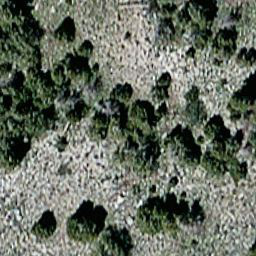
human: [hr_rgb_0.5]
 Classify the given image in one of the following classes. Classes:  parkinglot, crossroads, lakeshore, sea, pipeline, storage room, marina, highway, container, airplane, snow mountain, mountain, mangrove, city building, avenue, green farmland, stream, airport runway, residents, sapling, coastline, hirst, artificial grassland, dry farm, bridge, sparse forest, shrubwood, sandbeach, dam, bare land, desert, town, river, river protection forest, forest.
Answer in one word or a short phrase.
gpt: sparse forest